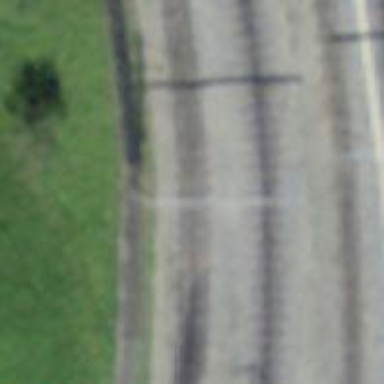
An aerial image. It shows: Single electrified railway track with contact line.